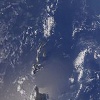
Label: water